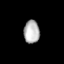
Tissue: lung
Cell type: Epithelial cells
Senescence score: 0.2378
Nuclear area (px): 353
Mean DAPI intensity: 180.938